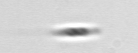
Label: pennate